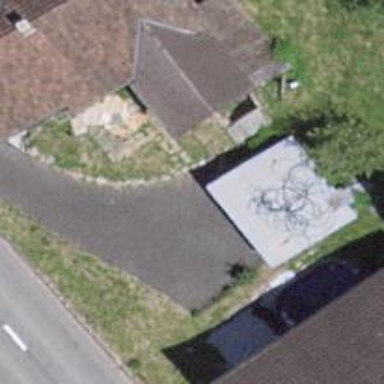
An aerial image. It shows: Shed building.